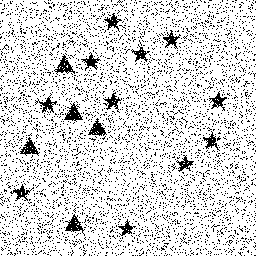
Squares: 0
Triangles: 5
Stars: 11
Total shapes: 16